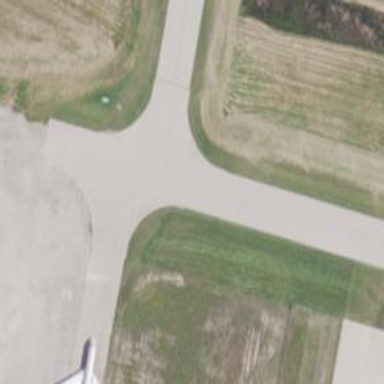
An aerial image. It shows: View of taxiway at the airport.